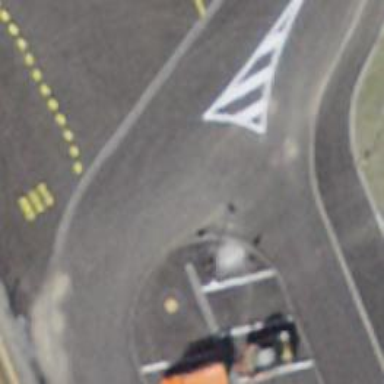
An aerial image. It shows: Asphalt road designated for service vehicles.